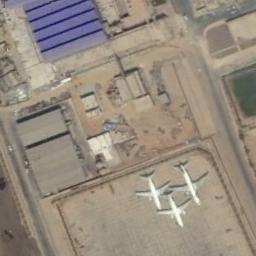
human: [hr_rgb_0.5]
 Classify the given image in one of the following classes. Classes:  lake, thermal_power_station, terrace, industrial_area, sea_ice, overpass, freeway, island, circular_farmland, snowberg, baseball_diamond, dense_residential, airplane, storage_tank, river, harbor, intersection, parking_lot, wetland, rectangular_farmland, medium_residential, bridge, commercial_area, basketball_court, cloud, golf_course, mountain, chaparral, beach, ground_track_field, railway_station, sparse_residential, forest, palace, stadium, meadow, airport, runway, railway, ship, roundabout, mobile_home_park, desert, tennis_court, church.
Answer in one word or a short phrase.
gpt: airplane